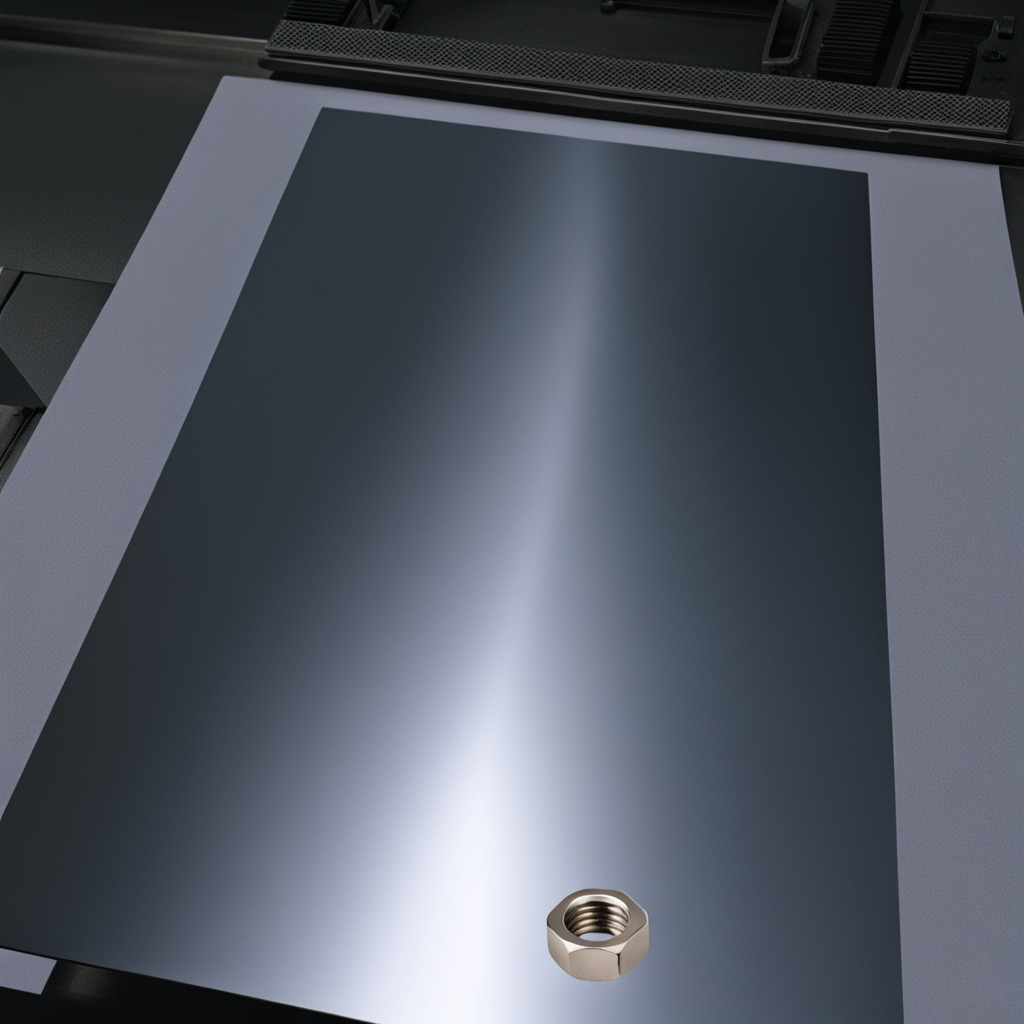
A metal nut is lying on the tabletop.